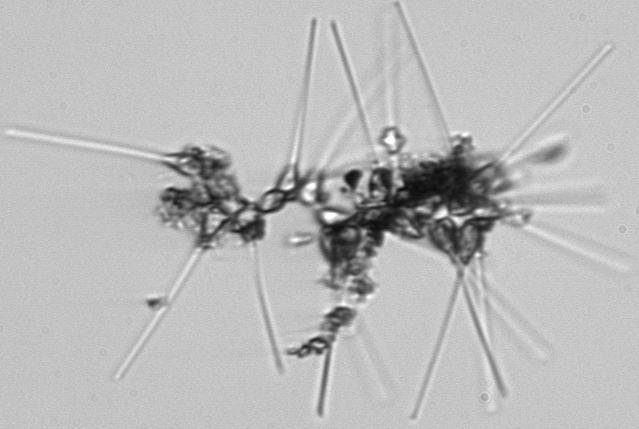
Label: Asterionellopsis_glacialis